Question: i use pyqt in autodesk maya. all work but when i try connect a context menu to my elements - maya get fatal error and closed.
'''
import maya.OpenMayaUI as mui
import maya.api.OpenMaya as om
import sip
from PyQt4 import QtGui, QtCore, uic
#----------------------------------------------------------------------
def getMayaWindow():
ptr = mui.MQtUtil.mainWindow()
return sip.wrapinstance(long(ptr), QtCore.QObject)
#----------------------------------------------------------------------
form_class, base_class = uic.loadUiType('X:/tools/Maya/windows/2014/python/UI/perforceBrowserWnd.ui')
#----------------------------------------------------------------------
# main window class
#----------------------------------------------------------------------
class PerforceWindow(base_class, form_class):
def __init__(self, parent=getMayaWindow()):
super(base_class, self).__init__(parent)
self.setupUi(self)
# Popup Menu is not visible, but we add actions from above
self.popMenu = QtGui.QMenu( self )
self.popMenu.addAction("revert", self.on_action_revert)
self.popMenu.addAction("submit", self.on_action_submit)
self.filesListWgt.customContextMenuRequested.connect( self.filesListWgtMenuRequested )
#------------------------------------------------------------------
def filesListWgtMenuRequested(self, pos):
self.popMenu.exec_( self.filesListWgt.mapToGlobal(pos) )
def on_action_revert(self):
print('on_action_revert')
def on_action_submit(self):
print('on_action_submit')
#----------------------------------------------------------------------
# window
#----------------------------------------------------------------------
def perforceBrowser2():
perforceBrowserWnd = PerforceWindow()
perforceBrowserWnd.show()
perforceBrowser2()
'''
dialog created in qtdesigner. i set attribute contentMenuPolicy in designer on QListWidtet. when i right click on QListWidtet or any element - i see a context menu. but if i click a menu or dismiss it - maya get fatal error

and i see log text - function on_action_revert is called. but after that - maya crashed.
what i doing wrong?
i try simple test. replace a menu to simple call a function:
replace connect to:
'''
self.filesListWgt.customContextMenuRequested.connect( self.on_action_revert )
def on_action_revert(self):
print('on_action_revert')
'''
this crash maya too
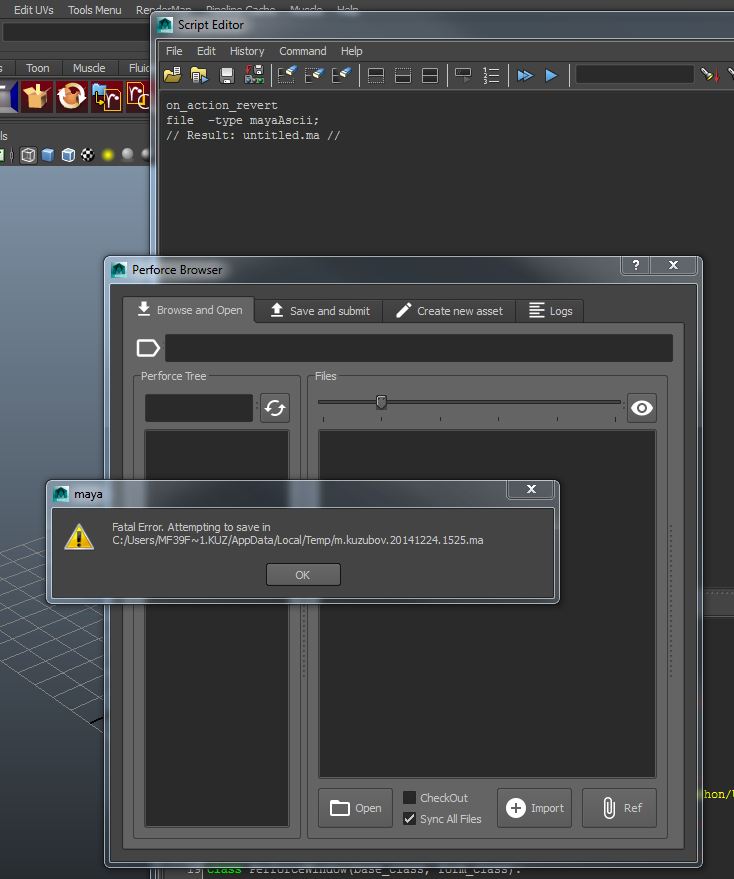
Answer: I tested your code along with your UI file on PyQt in Maya 2013 as well as on PySide (using a QtShim) on Maya 2014 and your code ran .
I recommend attempting to run your code using PySide on Maya 2014. To do this you . You just need to modify a few imports. It is worth checking out these: Take a look at this. You can use this to write code that is compatible in both PyQt and PySide. <URL>
And to load your ui file in PySide environment take a look at this article: <URL>
PyQt and PySide are both for the Qt framework. They are identical apart from a very few differences. So your code base never needs to change no matter what you use to run it in.
P.s. But for whatever reason you are so particular for using PyQt for 2014, Please use these guides to build it: <URL>